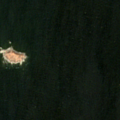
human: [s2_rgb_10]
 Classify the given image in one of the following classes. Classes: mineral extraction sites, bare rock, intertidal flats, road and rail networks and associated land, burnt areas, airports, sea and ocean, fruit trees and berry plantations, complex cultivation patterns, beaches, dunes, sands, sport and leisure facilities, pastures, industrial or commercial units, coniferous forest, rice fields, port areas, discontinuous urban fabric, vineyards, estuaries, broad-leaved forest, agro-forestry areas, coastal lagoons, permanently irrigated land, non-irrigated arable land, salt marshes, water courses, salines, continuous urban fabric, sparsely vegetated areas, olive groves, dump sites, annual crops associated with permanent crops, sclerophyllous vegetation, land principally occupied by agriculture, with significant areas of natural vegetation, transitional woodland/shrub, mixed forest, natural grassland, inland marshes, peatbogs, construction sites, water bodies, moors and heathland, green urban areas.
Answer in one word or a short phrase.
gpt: sea and ocean